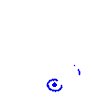
Particle: pion